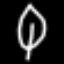
Label: leaf